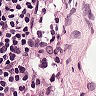
Metastatic tissue present: no